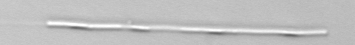
Label: Leptocylindrus